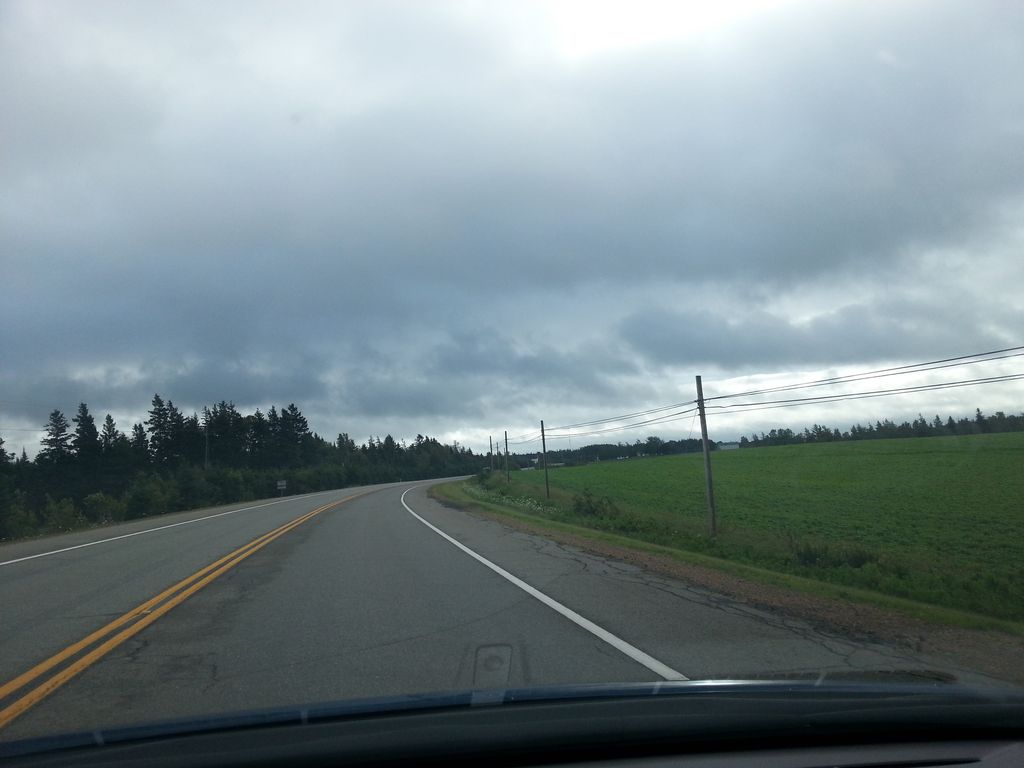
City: charlottetown